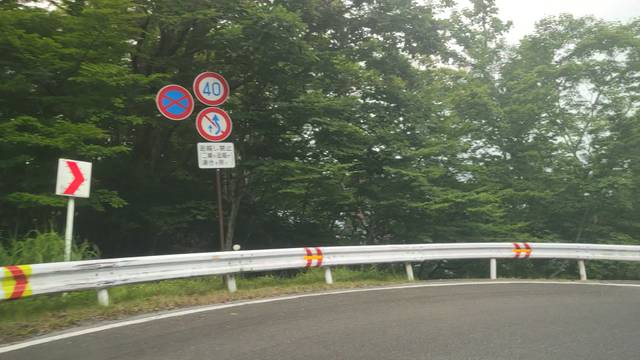
Region: Japan
Coordinates: 36.746, 139.509